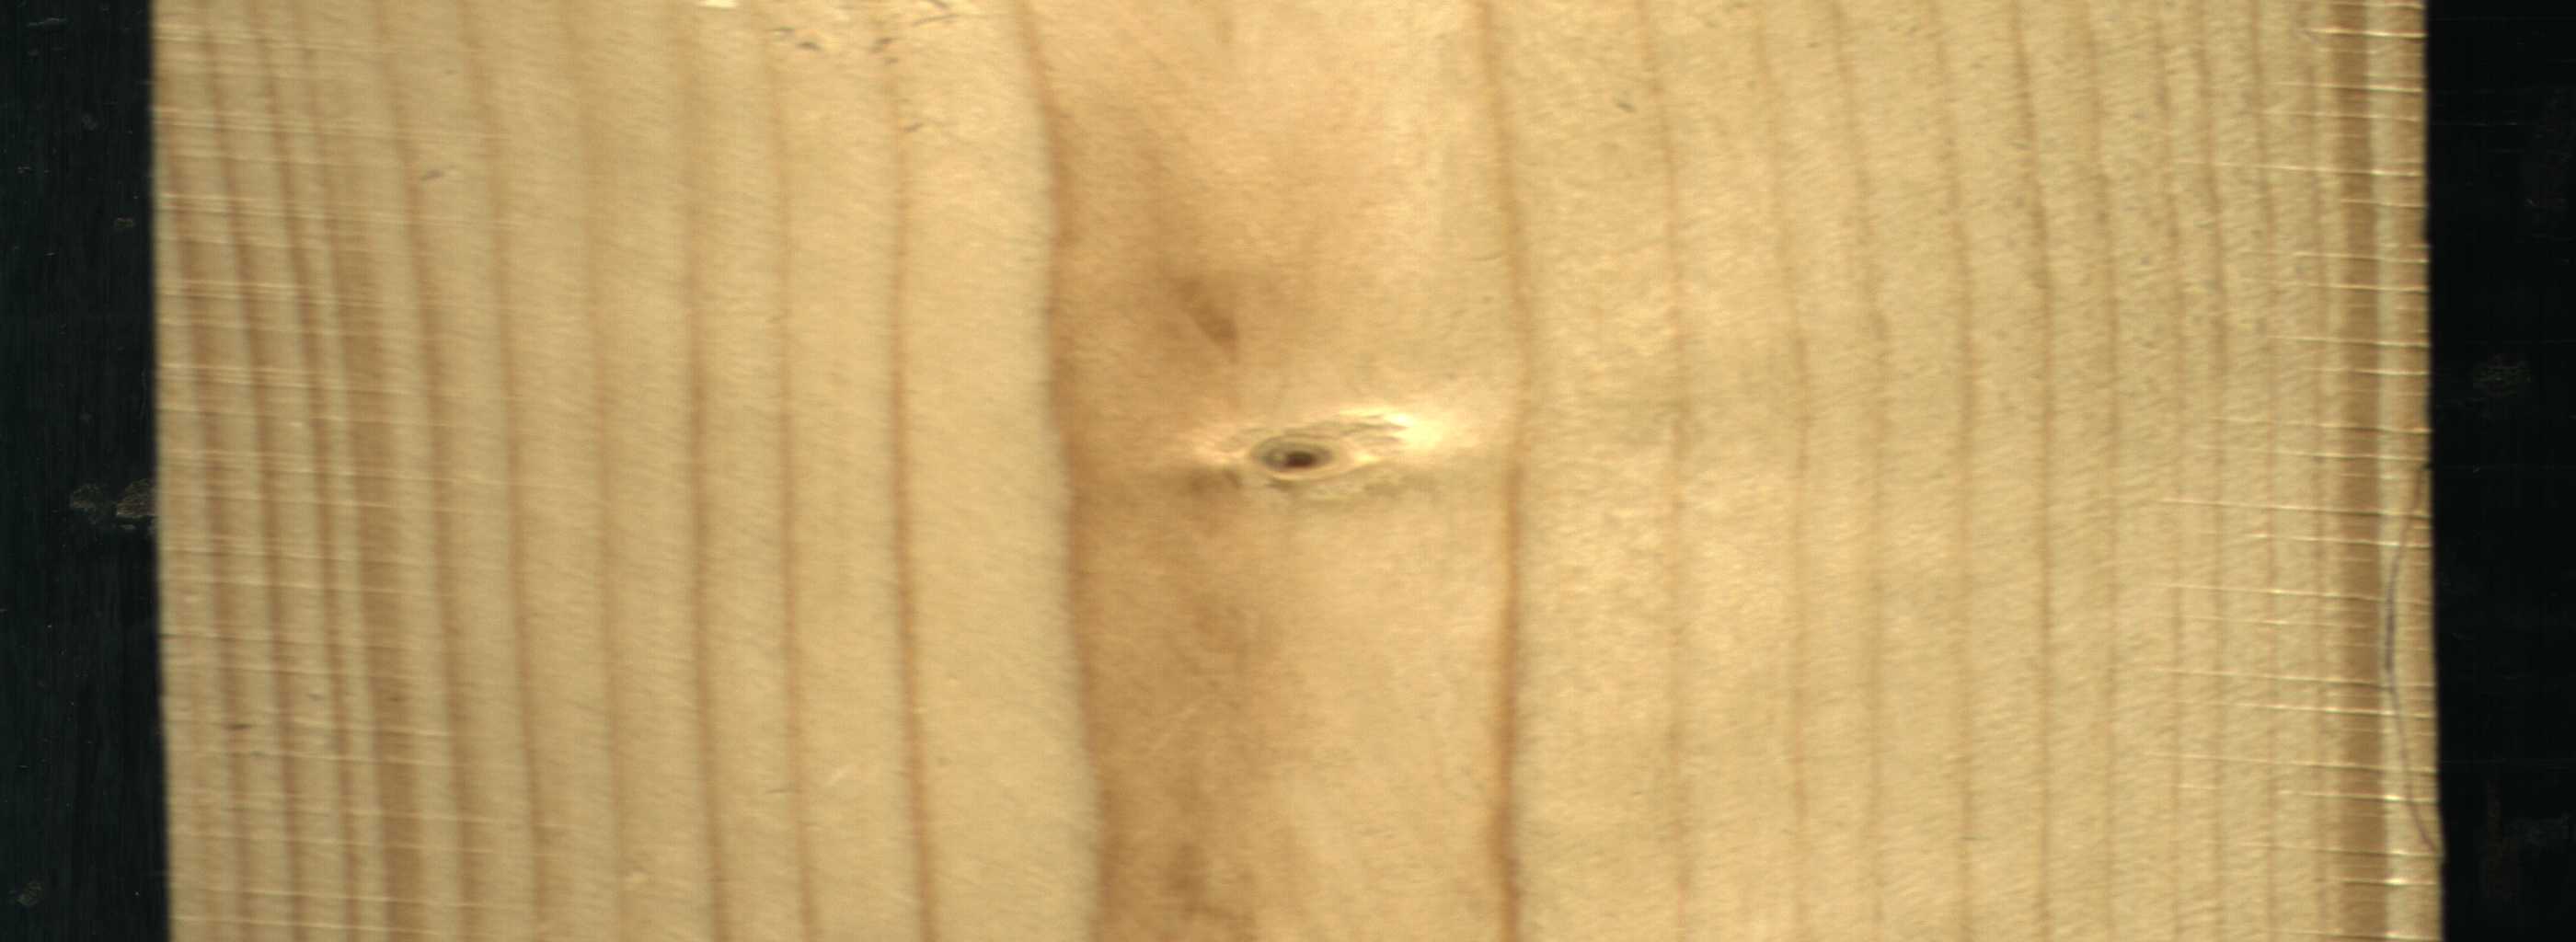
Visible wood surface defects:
Live_Knot